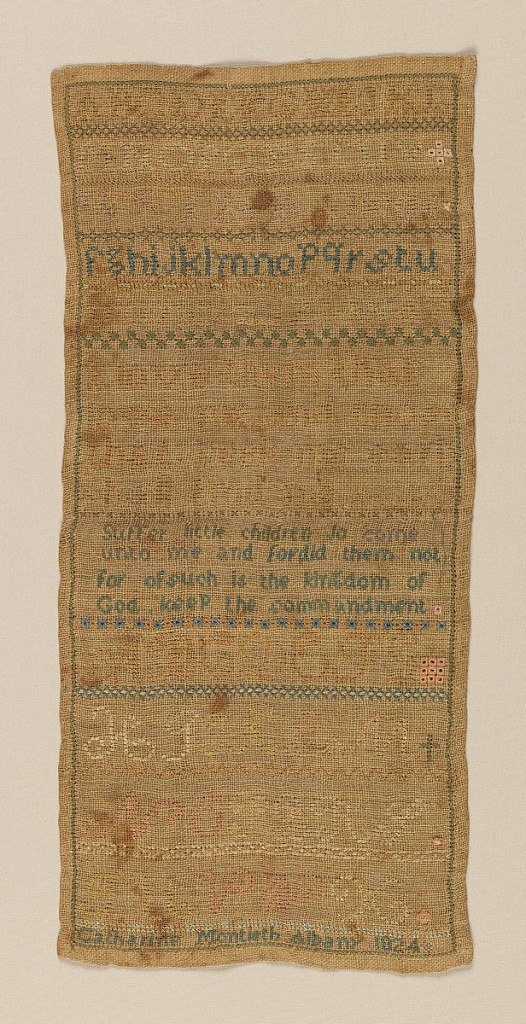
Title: Sampler
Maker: Catherine Monteith, American
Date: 1824
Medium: silk embroidery on linen foundation Technique: embroidered in counted cross, rococo, eye, and herringbone stitches on plain weave
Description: Bands of upper and lower case alphabets and a set of numerals, a verse:
I love them that love me and those that seek me early shall find me Prov. 8:17
Suffer little children to come unto me and forbid them not for such is the kingdom of God
then several more bands of alphabets and inscription.